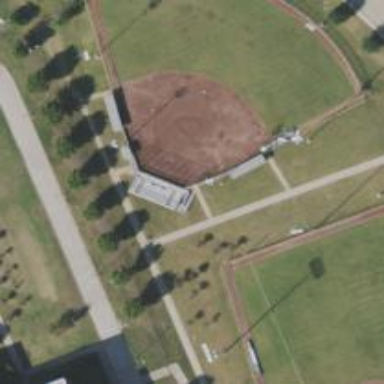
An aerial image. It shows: Baseball pitch for leisure land.